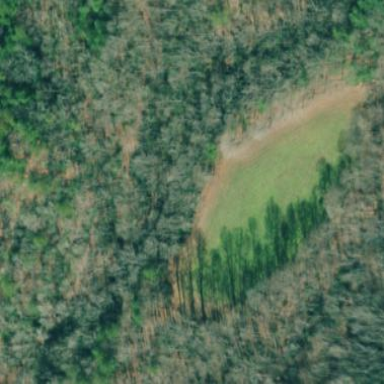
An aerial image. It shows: Wildlife opening within meadow area.